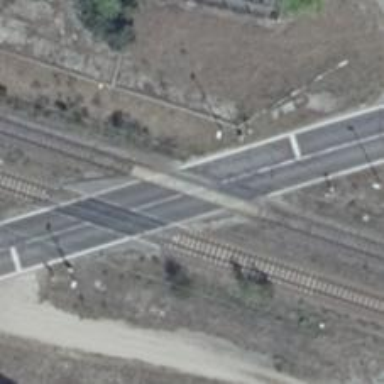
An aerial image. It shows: Railway level crossing.